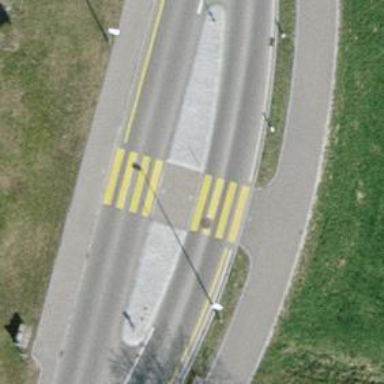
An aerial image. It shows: Uncontrolled road crossing with island and markings.